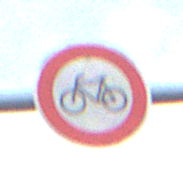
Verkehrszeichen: VerbotRadverkehr
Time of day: SunriseSunset
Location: Outdoor (RoadRail)
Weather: PartlyCloudy
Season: NotSpecified
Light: Natural